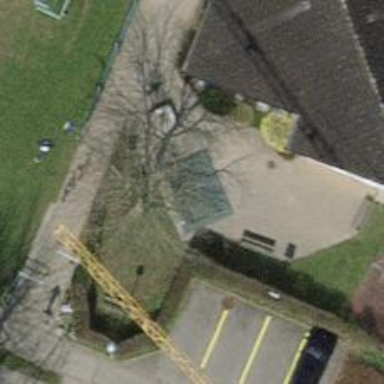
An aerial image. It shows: Sandpit at the playground.